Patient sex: M
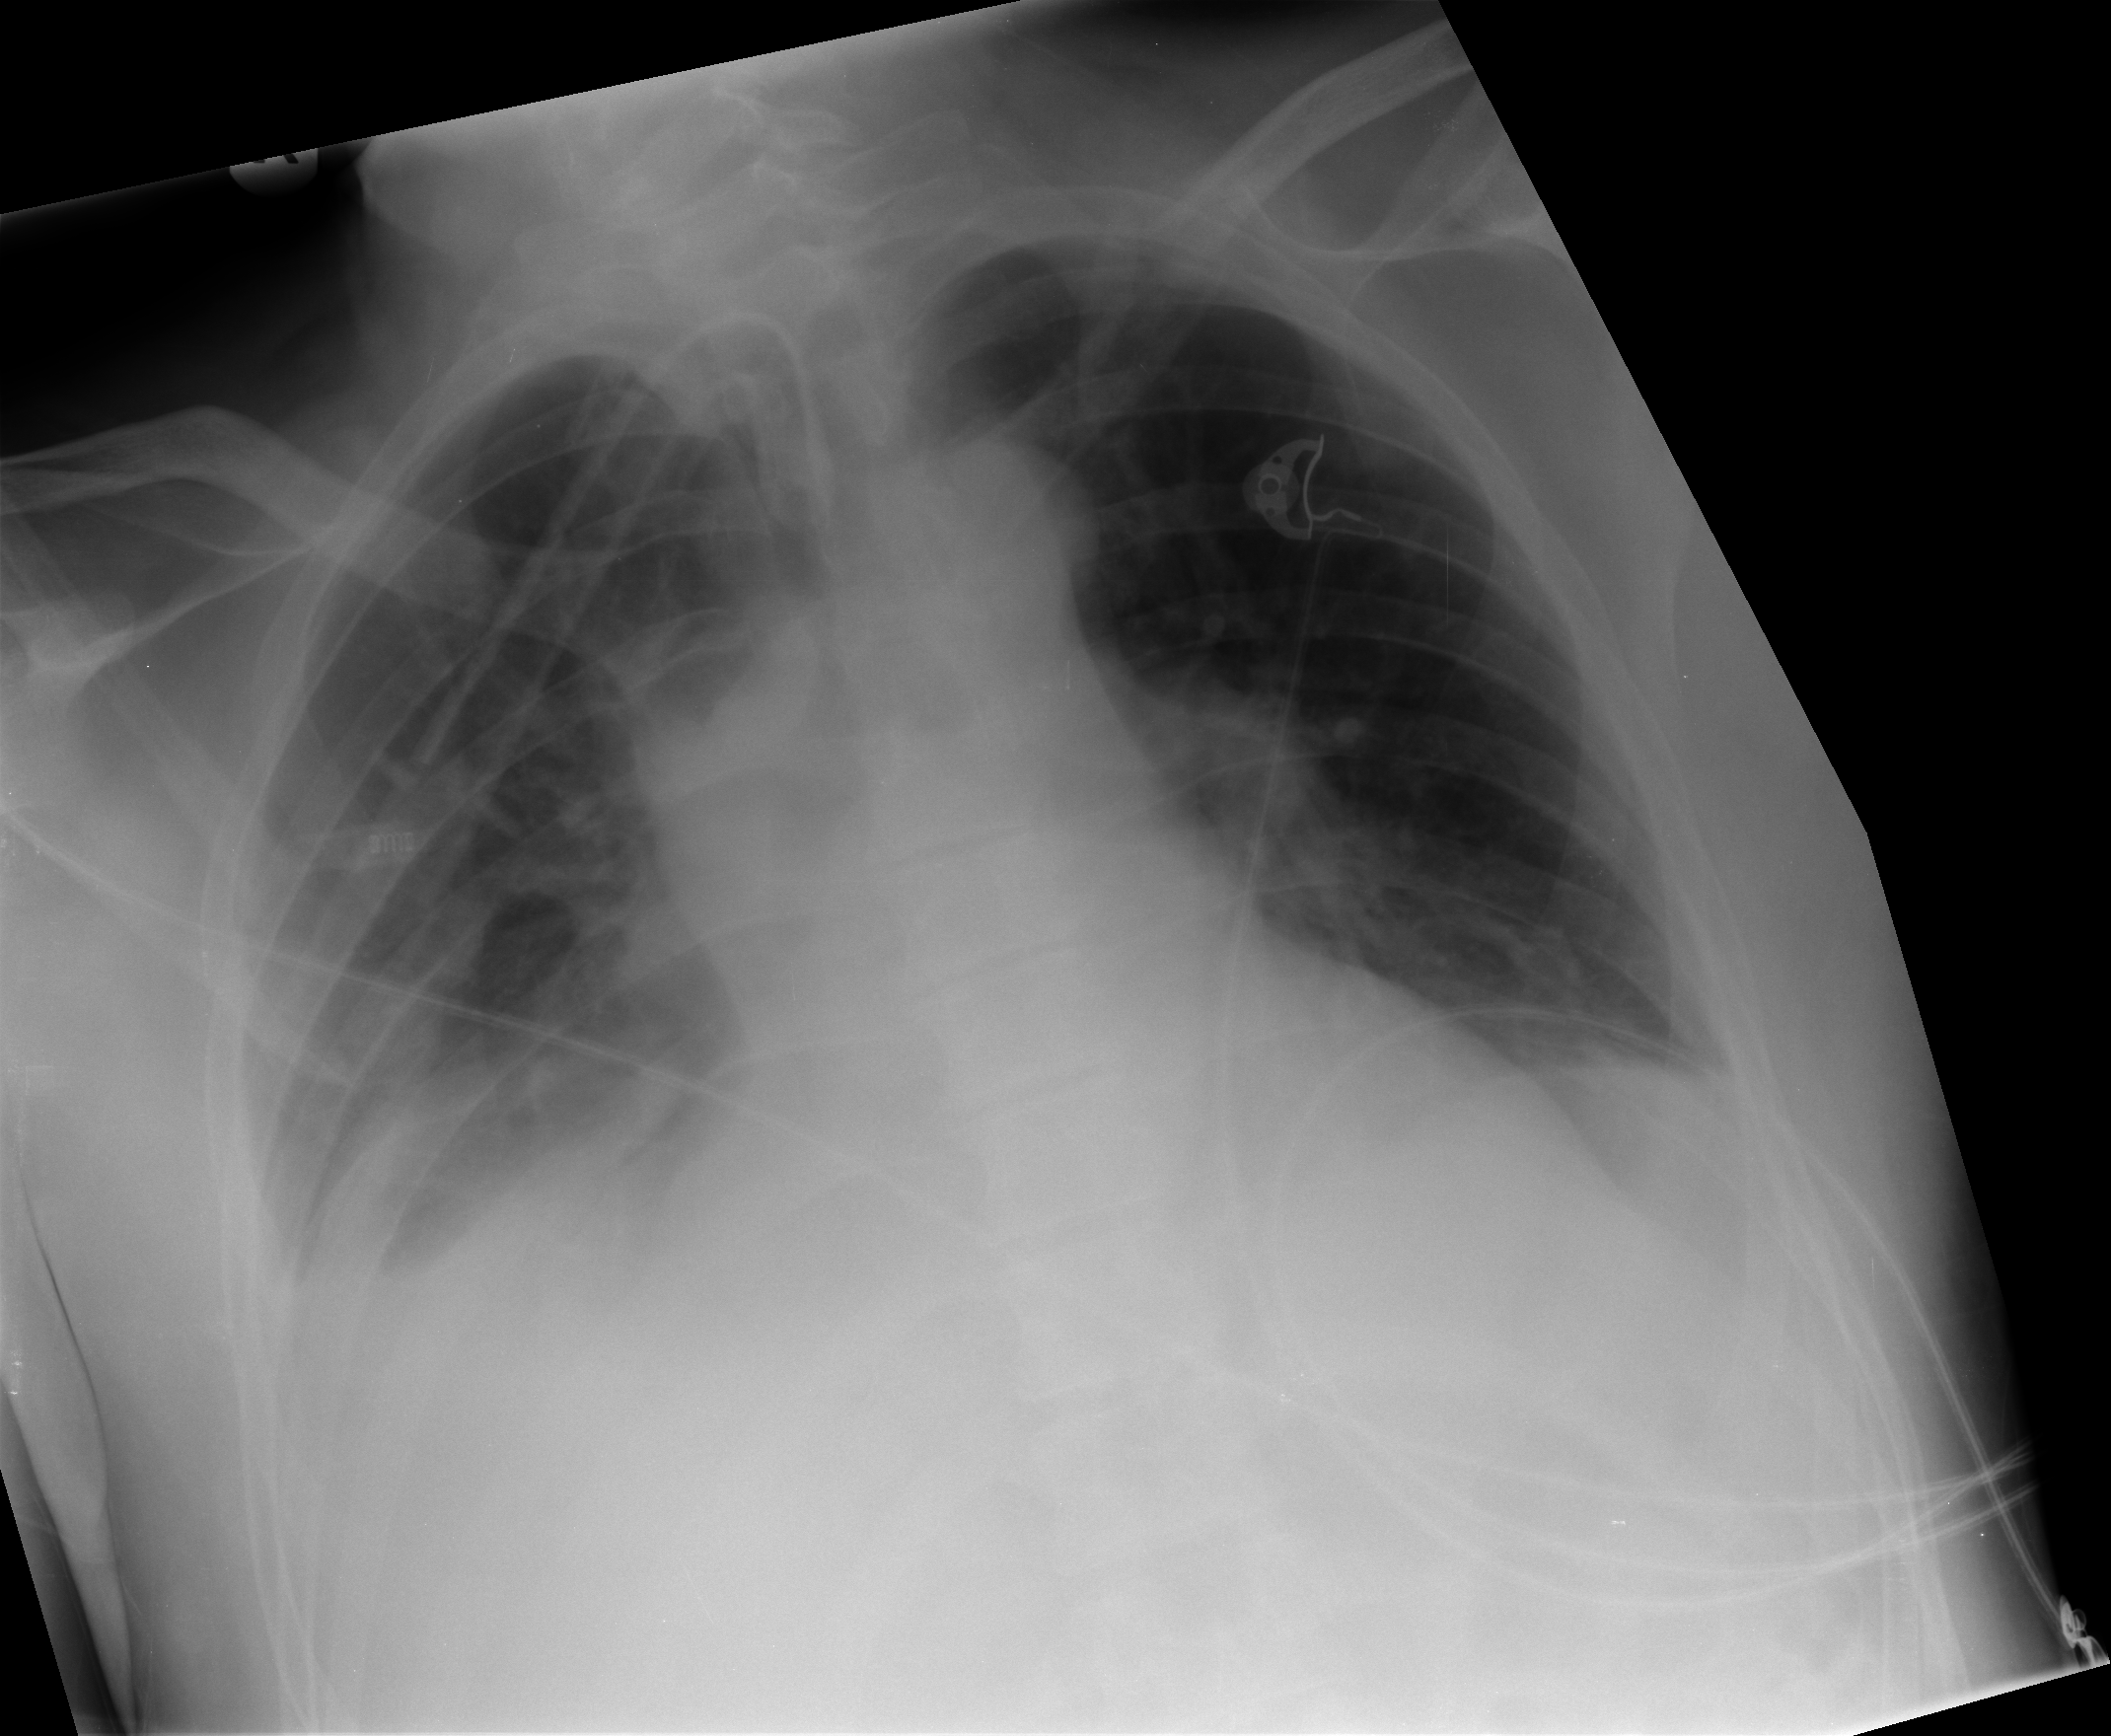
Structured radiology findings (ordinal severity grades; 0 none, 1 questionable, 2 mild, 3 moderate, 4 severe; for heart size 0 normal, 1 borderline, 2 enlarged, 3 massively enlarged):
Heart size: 0
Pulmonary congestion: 1
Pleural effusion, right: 3
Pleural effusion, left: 2
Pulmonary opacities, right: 2
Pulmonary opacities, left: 0
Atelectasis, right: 3
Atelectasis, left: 2